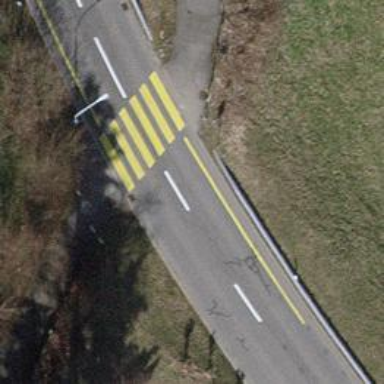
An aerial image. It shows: Uncontrolled zebra crossing on the road.